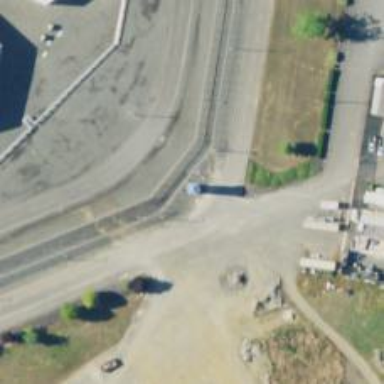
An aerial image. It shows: Lookout tower.